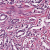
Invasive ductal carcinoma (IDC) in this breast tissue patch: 1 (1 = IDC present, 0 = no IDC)